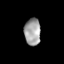
Tissue: skin
Cell type: T cells
Senescence score: 0.2441
Nuclear area (px): 427
Mean DAPI intensity: 162.157